Field crop: tomato
Growth stage: 1
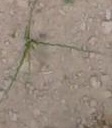
Species: cyperus